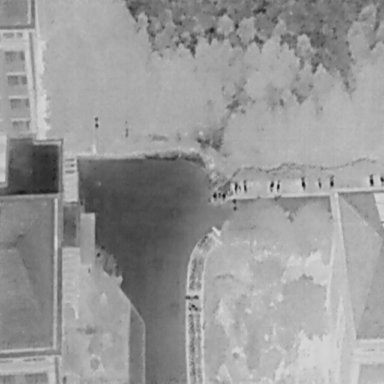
There are eight Bicycles in the infrared image.